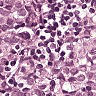
Metastatic tissue present: yes